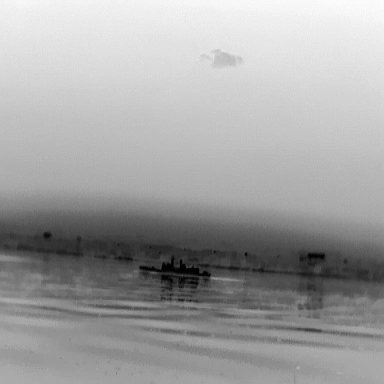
There is a warship in the infrared image.